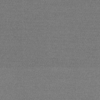
Label: dusty